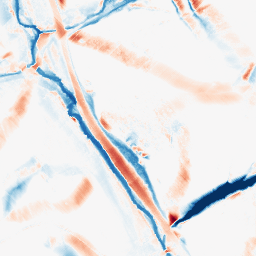
Category: morphological
Decomposition family: morphological_diamond
Decomposition parameters: operation: average
radius: 15
Upsampling method: lanczos
Upsampling parameters: scale: 4
Upsampling scale: 4